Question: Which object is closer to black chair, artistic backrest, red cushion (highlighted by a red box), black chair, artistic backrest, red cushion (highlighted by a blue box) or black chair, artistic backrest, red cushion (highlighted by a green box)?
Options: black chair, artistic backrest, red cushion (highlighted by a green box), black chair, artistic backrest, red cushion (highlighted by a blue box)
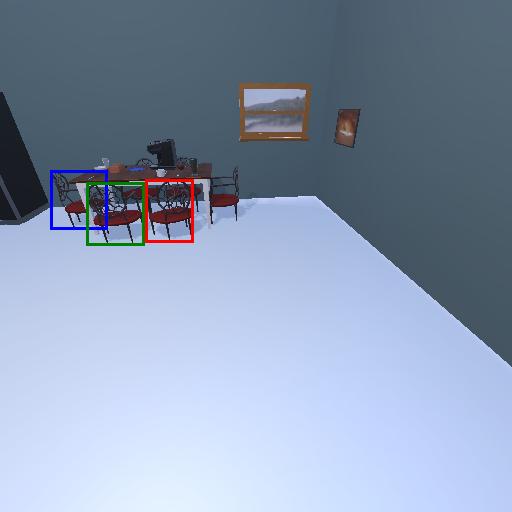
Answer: black chair, artistic backrest, red cushion (highlighted by a green box)